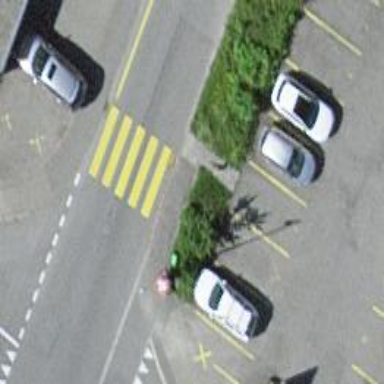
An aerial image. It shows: Marked zebra crossing on the road.